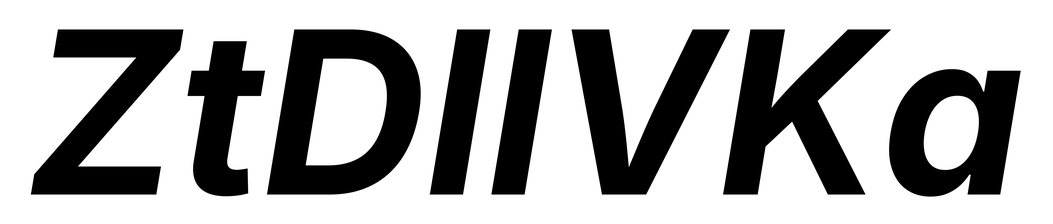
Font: Inter-Italic_Bold_Italic